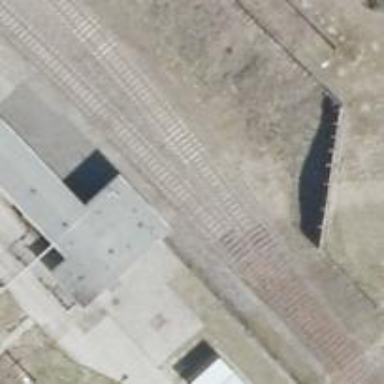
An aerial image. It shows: Railway signal.